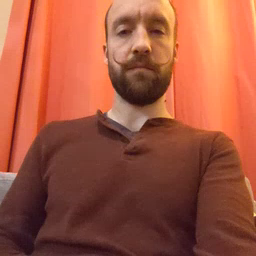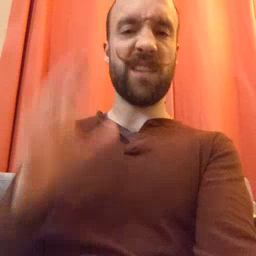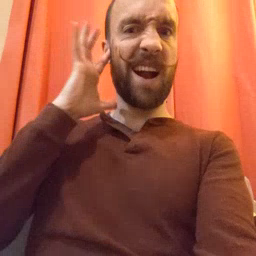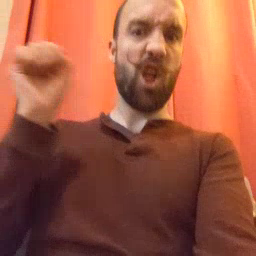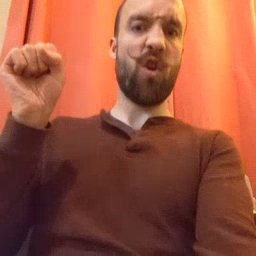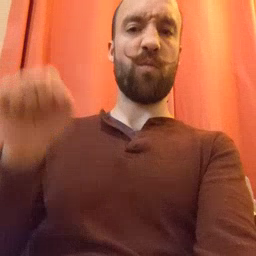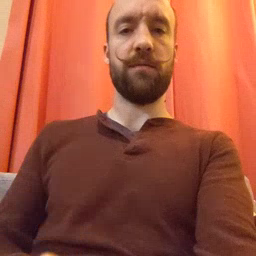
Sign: loud